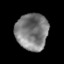
Tissue: prostate
Cell type: Myeloid cells
Senescence score: 0.2659
Nuclear area (px): 1164
Mean DAPI intensity: 124.423